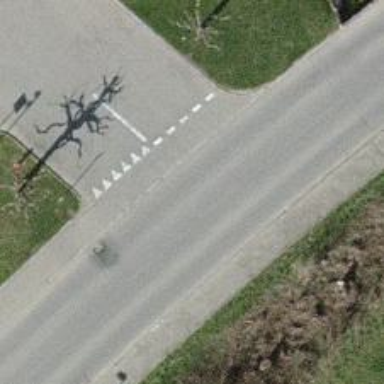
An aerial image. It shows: Tertiary road.